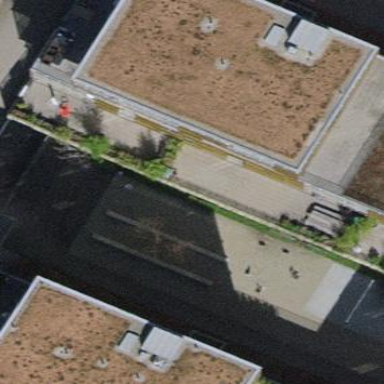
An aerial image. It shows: Modern apartment building with flat roof design.